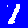
Digit: 1